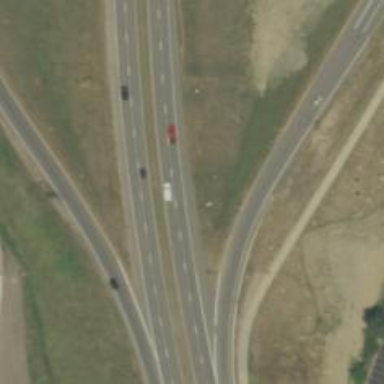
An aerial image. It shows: Trunk highway.